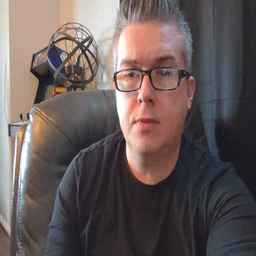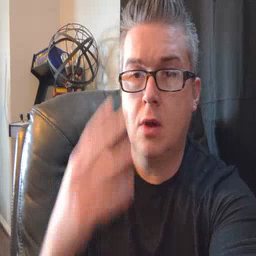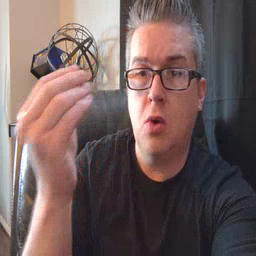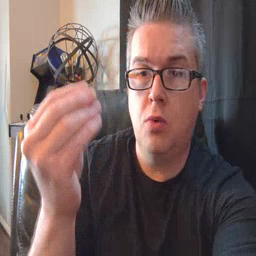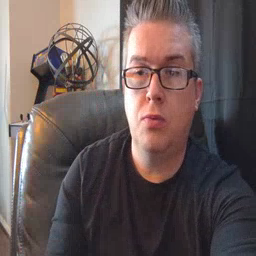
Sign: go